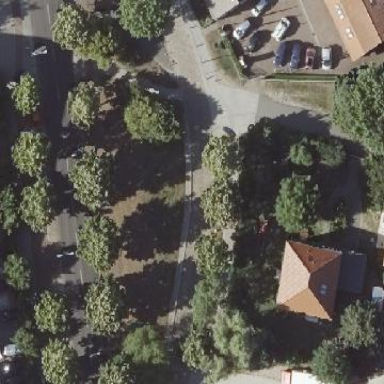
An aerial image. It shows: Park.